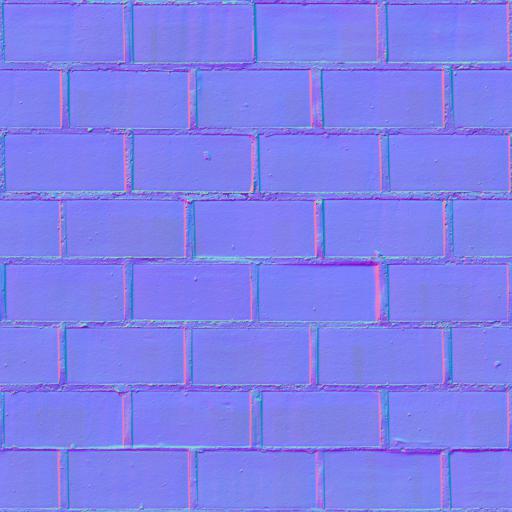
brick bricks industrial red